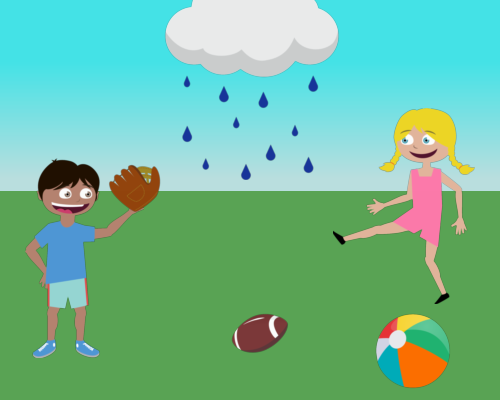
top center is a raining cloud to the left is a happy boy wearing a baseball glove center bottom is a football to the right of a beach ball above the ball is a happy woman just kicking air